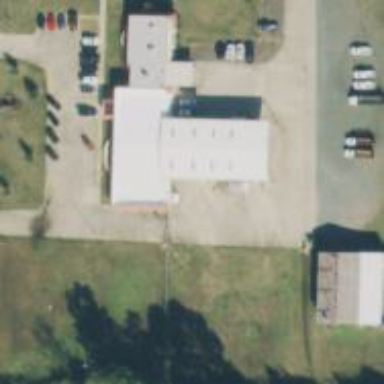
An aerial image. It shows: Electrical shop within building.